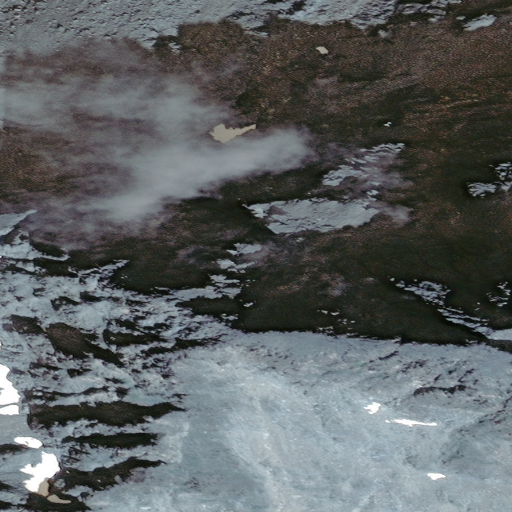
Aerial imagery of mountain in Alaska named Chenik Mountain containing only unknown